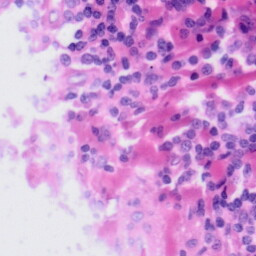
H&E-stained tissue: Tonsil